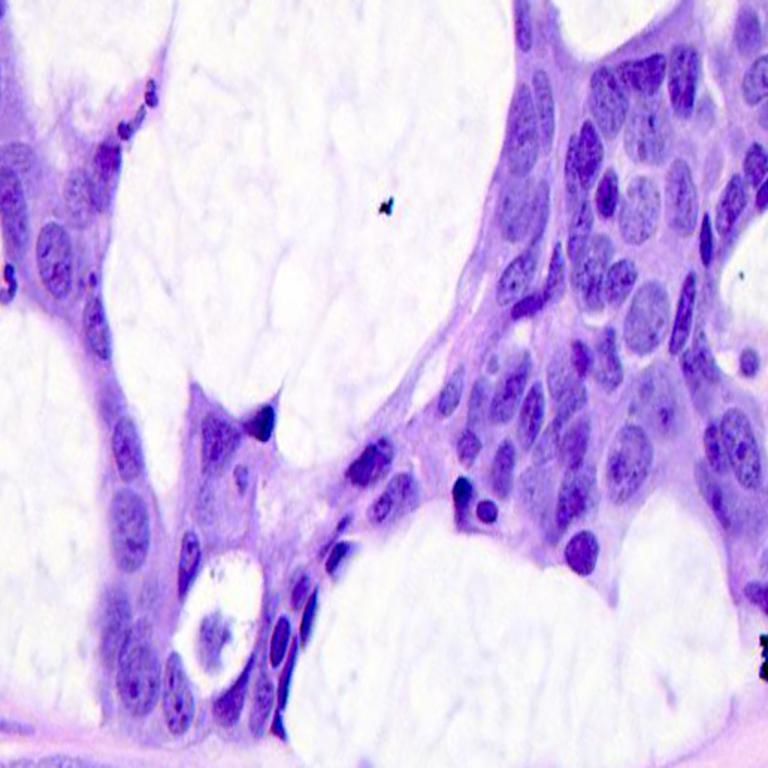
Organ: colon
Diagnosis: adenocarcinomas